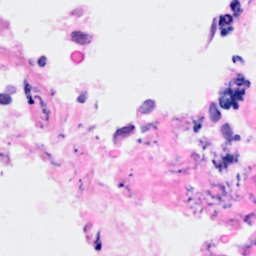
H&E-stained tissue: Breast